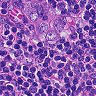
Metastatic tissue present: yes